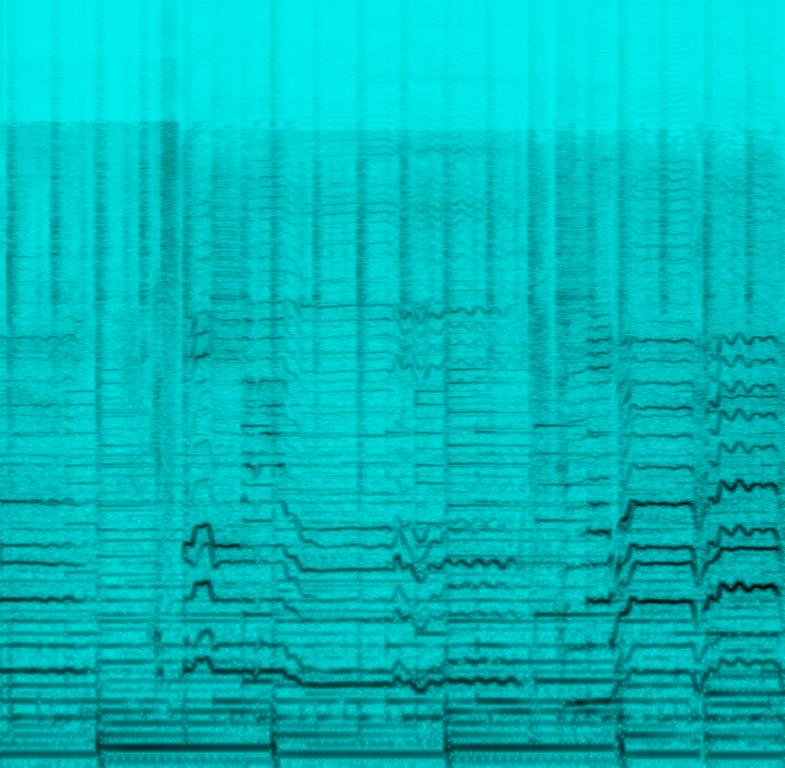
A female vocalist sings this beautiful pop melody. The tempo is medium fast with rhythmic acoustic guitar, keyboard harmony, electric guitar melody, straight drumming;steady bass and tambourine beats. The song is mellow, sweet, passionate,emotional, youthful, romantic, simple and tender. This song is a hit Indonesian Pop.